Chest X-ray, PA view. Patient: 65 years old, sex M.
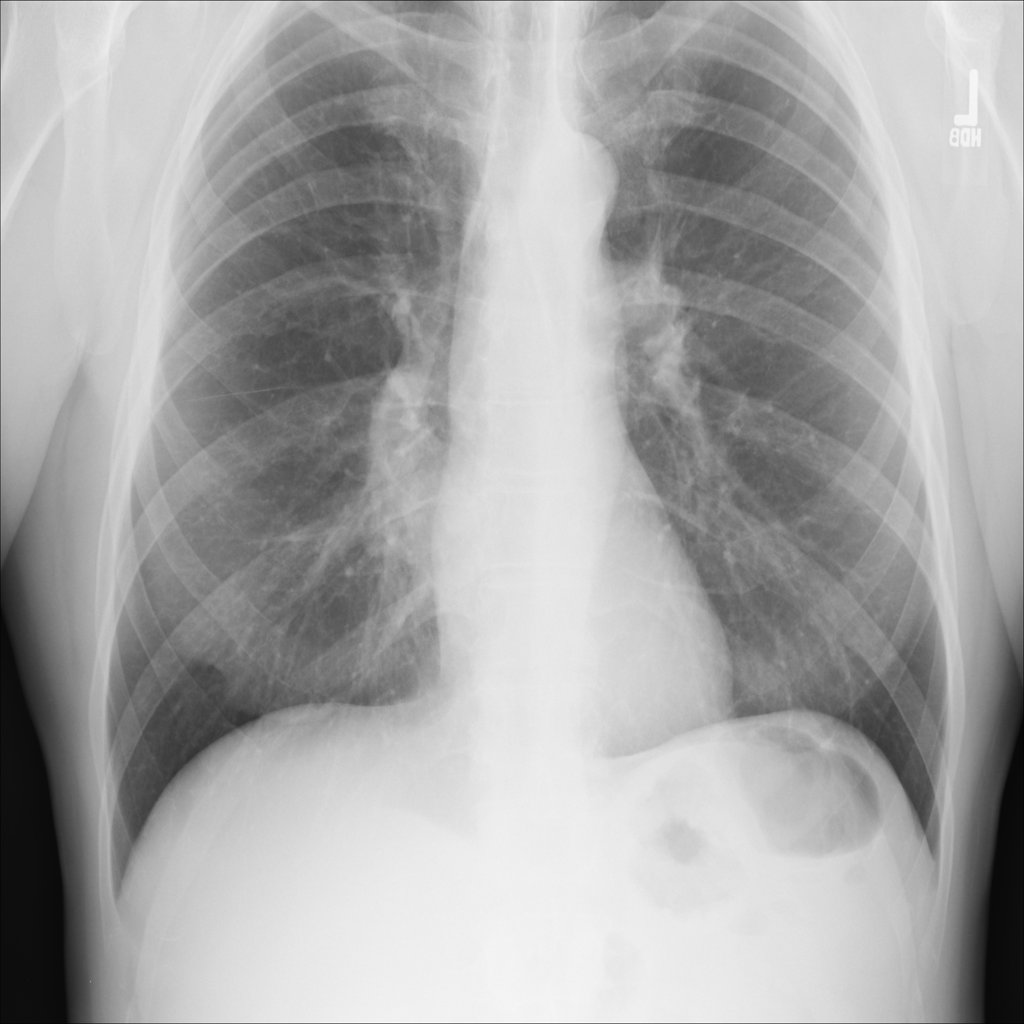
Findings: No Finding